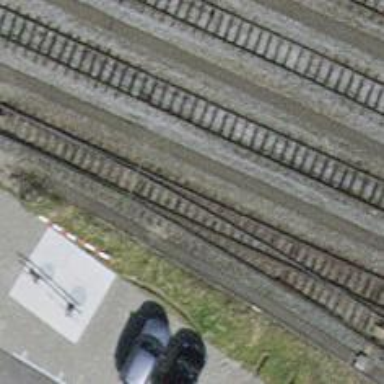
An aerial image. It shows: Railway switch.